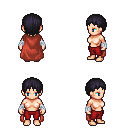
a pixel art fantasy rpg character, female body template, human, light skin, maroon cape, red pants, raven plain hairstyle, white cloth bandages, four views (front, back, left, right), 2x2 character sprite sheet, small pixel art, hard edges, no anti-aliasing